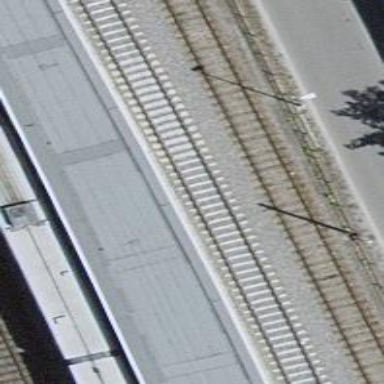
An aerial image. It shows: Public transport stop position along the railway.